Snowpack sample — Buffalo Mountain, Silverthorne, Colorado, USA (1/25/25, 10:11 AM MST)
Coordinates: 39.6222, -106.1139
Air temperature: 22 °F
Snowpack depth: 110 cm
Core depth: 30 cm
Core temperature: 42.8 °F
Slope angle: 12°, slope face: 102°
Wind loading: high
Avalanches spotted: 0
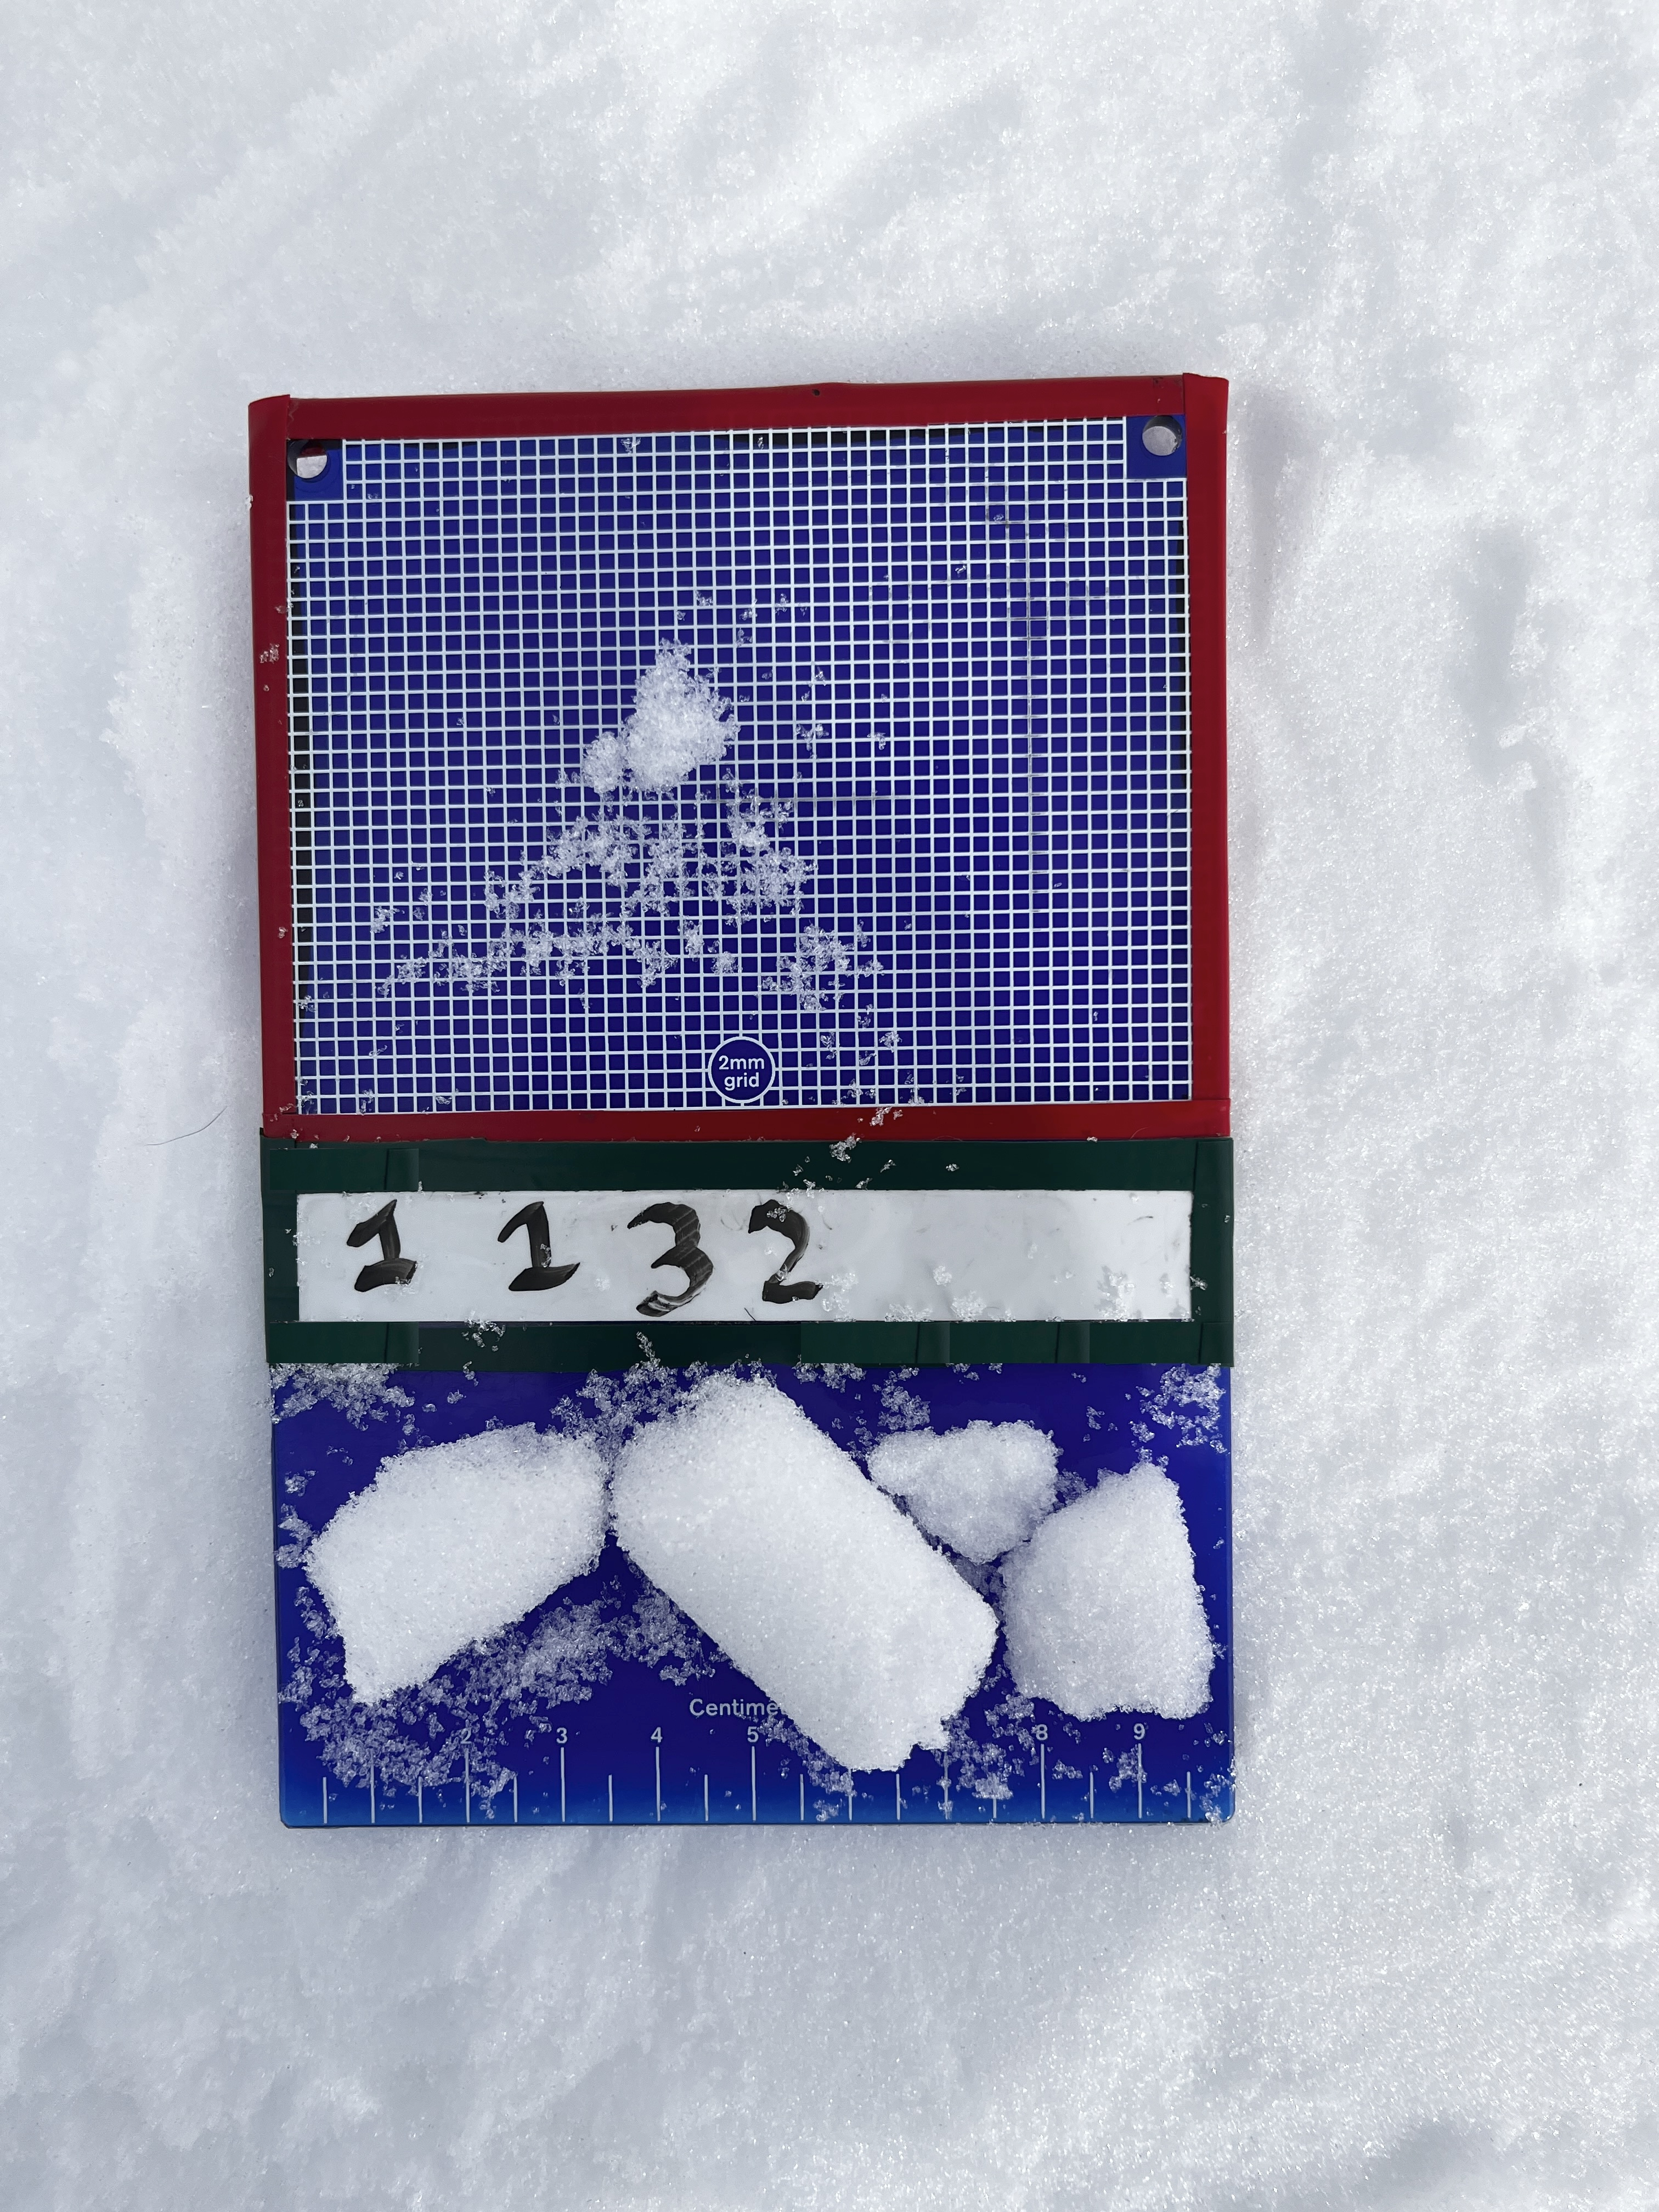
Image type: crystal_card
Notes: No avalanches nearby, collected on the outskirts of a fire break 15 meters from the treeline, on way to Buffalo and Red Mountain